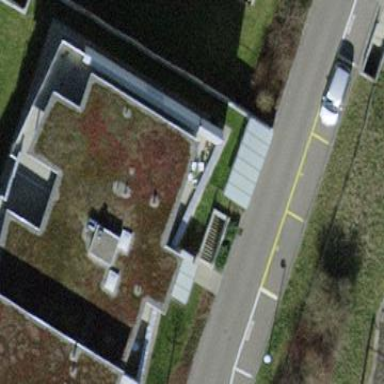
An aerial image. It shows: Terrace building.